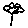
Label: flower